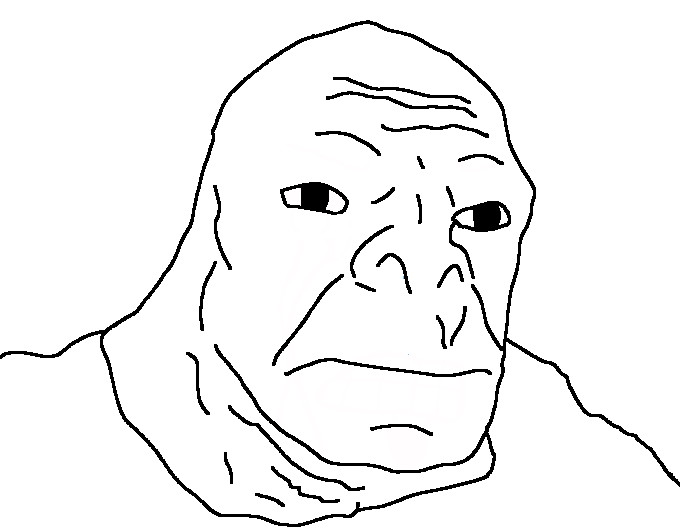
Label: 5_Craig